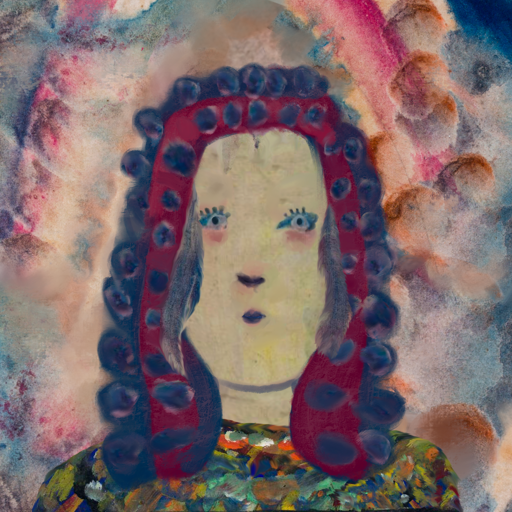
Background: Rupkatha, Head And Neck Front: Hill_Girl, Face Front: Hill_Girl, Bust: An_Impression, Hair Front: Hill_Girl, Head Accessory: Blank, Second Necklace: Blank, Necklace: Blank, Baby: Blank